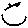
Label: smiley face